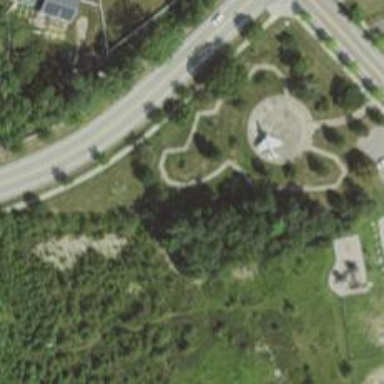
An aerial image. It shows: Historical war memorial.